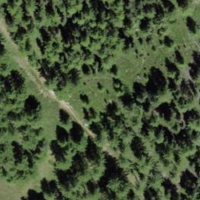
EUNIS habitat code: 44
Species observed at this site:
Euphorbia cyparissias